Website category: university
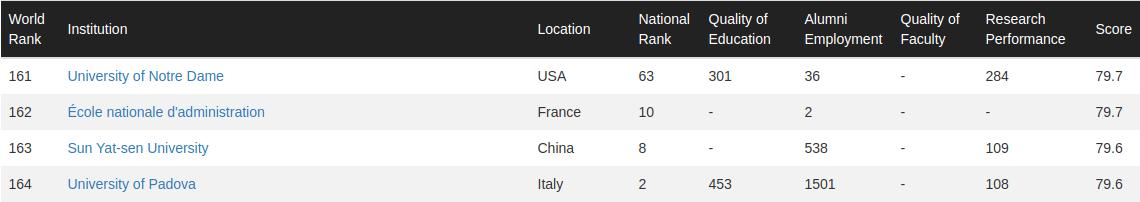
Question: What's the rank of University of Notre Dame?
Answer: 161

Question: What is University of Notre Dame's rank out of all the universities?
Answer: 161

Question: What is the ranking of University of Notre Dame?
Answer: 161

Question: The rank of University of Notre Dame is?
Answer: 161

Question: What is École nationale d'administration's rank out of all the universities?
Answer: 162

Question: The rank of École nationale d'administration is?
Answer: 162

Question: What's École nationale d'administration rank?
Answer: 162

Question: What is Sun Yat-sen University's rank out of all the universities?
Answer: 163

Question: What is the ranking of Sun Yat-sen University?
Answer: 163

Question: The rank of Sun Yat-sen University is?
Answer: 163

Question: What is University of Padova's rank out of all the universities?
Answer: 164

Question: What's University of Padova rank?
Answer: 164

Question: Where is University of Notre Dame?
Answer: USA

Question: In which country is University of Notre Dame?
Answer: USA

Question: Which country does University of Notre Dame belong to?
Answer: USA

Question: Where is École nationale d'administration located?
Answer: France

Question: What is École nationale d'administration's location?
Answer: France

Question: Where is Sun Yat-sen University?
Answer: China

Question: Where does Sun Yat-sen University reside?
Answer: China

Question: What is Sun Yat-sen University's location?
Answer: China

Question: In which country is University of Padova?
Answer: Italy

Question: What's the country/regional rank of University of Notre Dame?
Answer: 63

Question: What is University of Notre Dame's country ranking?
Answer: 63

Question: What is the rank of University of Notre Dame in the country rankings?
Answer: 63

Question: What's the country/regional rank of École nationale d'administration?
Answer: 10

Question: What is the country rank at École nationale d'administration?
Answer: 10

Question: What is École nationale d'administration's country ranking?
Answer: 10

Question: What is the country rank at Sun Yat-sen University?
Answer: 8

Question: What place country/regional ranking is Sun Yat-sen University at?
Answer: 8

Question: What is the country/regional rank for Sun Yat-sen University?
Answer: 8

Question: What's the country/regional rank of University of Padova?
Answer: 2

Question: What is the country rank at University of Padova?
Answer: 2

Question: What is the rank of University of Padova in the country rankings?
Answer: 2

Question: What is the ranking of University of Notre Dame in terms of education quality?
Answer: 301

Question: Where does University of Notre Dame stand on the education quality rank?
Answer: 301

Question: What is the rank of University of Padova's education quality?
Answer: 453

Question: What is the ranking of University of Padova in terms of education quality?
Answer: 453

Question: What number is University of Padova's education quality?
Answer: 453

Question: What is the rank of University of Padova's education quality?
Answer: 453

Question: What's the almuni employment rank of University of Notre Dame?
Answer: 36

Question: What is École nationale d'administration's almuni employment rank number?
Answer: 2

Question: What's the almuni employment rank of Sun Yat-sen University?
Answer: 538

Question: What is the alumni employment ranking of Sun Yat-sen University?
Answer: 538

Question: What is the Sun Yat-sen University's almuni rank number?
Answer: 538

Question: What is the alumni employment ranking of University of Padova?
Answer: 1501

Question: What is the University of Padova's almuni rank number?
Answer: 1501

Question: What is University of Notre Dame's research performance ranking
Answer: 284

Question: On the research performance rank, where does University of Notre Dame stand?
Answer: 284

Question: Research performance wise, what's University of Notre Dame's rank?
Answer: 284

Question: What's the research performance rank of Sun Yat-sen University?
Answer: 109

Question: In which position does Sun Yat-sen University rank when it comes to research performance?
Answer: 109

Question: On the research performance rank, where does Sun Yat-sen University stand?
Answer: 109

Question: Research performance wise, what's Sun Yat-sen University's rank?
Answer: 109

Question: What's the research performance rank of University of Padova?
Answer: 108

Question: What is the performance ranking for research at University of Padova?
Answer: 108

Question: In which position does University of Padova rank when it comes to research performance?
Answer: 108

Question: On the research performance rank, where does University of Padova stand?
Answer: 108

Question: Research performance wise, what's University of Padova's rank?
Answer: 108

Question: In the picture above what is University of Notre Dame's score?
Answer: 79.7

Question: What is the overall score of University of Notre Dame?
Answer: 79.7

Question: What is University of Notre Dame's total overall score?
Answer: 79.7

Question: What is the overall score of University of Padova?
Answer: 79.6

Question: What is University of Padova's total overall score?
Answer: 79.6

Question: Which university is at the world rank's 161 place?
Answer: University of Notre Dame